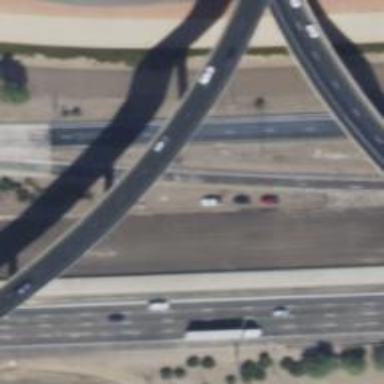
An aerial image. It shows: Motorway link.